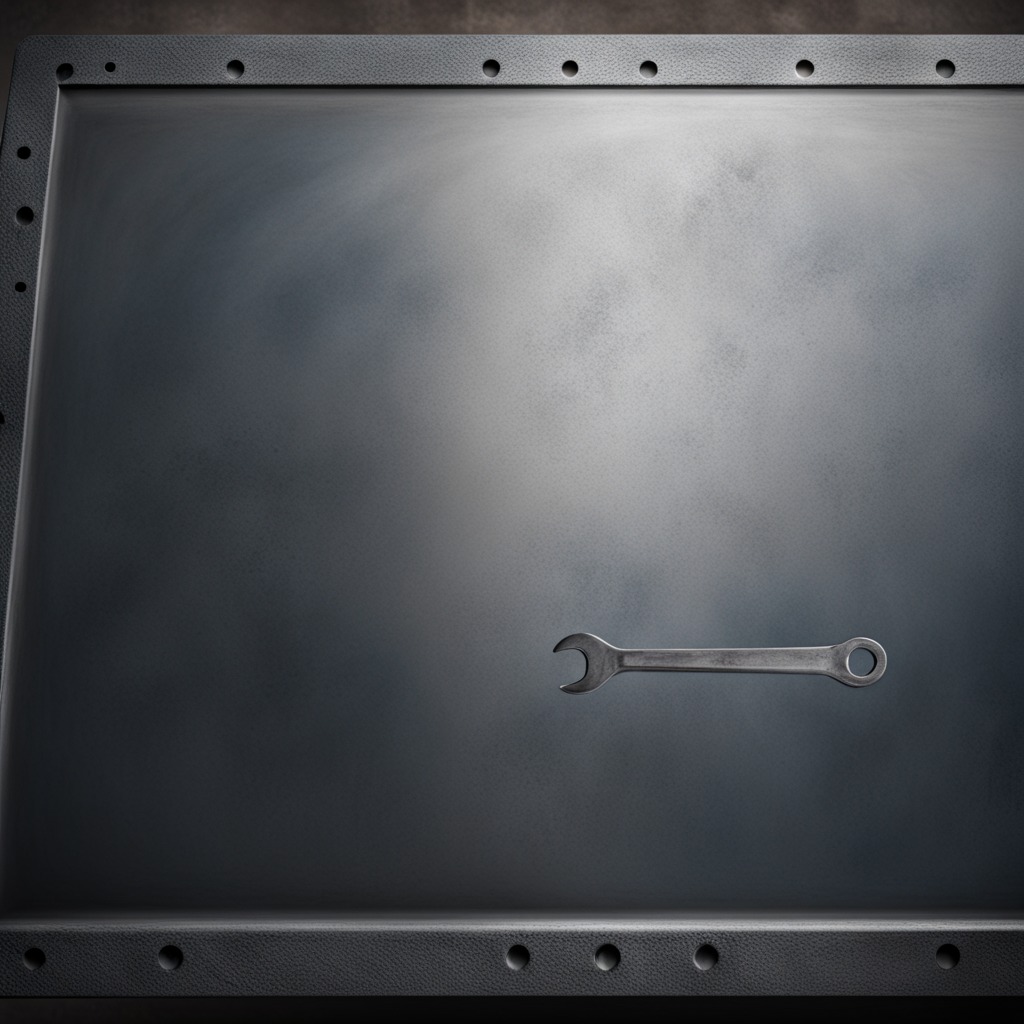
An wrench is lying on the cold steel table in a mining workshop.